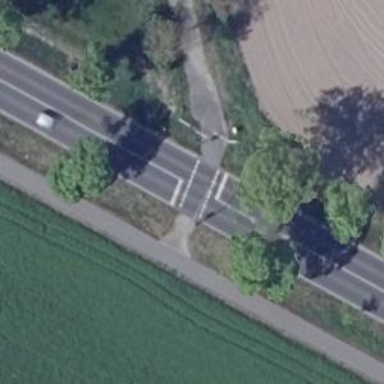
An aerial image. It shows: Road with traffic signals.